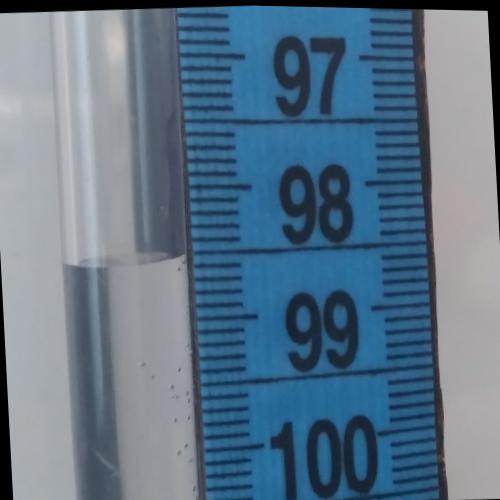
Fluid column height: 98.5 cm